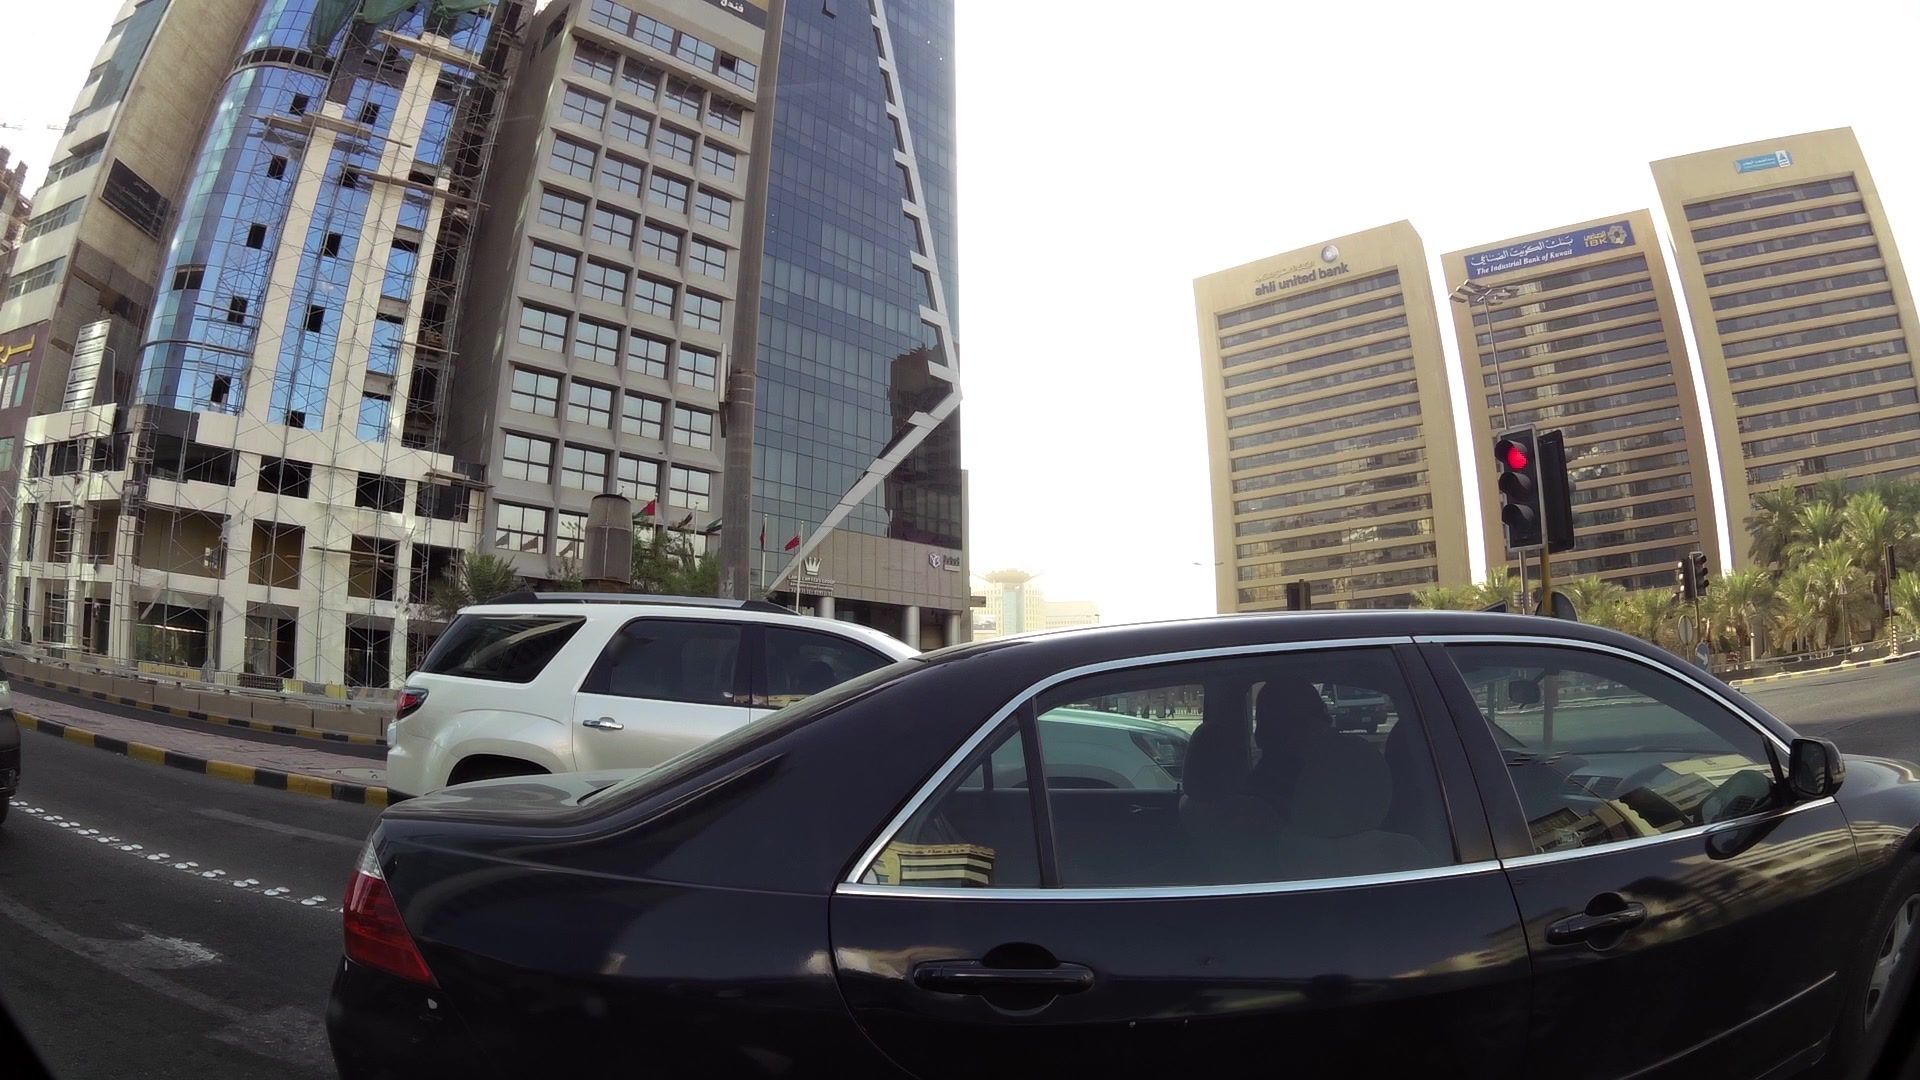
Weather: clear
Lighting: day
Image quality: good
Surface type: driving surface
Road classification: primary, primary_link
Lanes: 2
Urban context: urban centre
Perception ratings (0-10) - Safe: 6.32, Lively: 7.4, Beautiful: 4.18, Boring: 1.15, Depressing: 3.01, Wealthy: 8.23